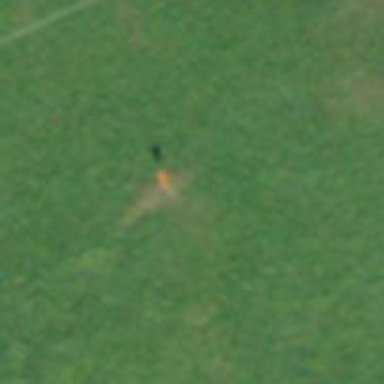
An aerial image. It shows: Pole with roofed pipeline marker.